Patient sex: M
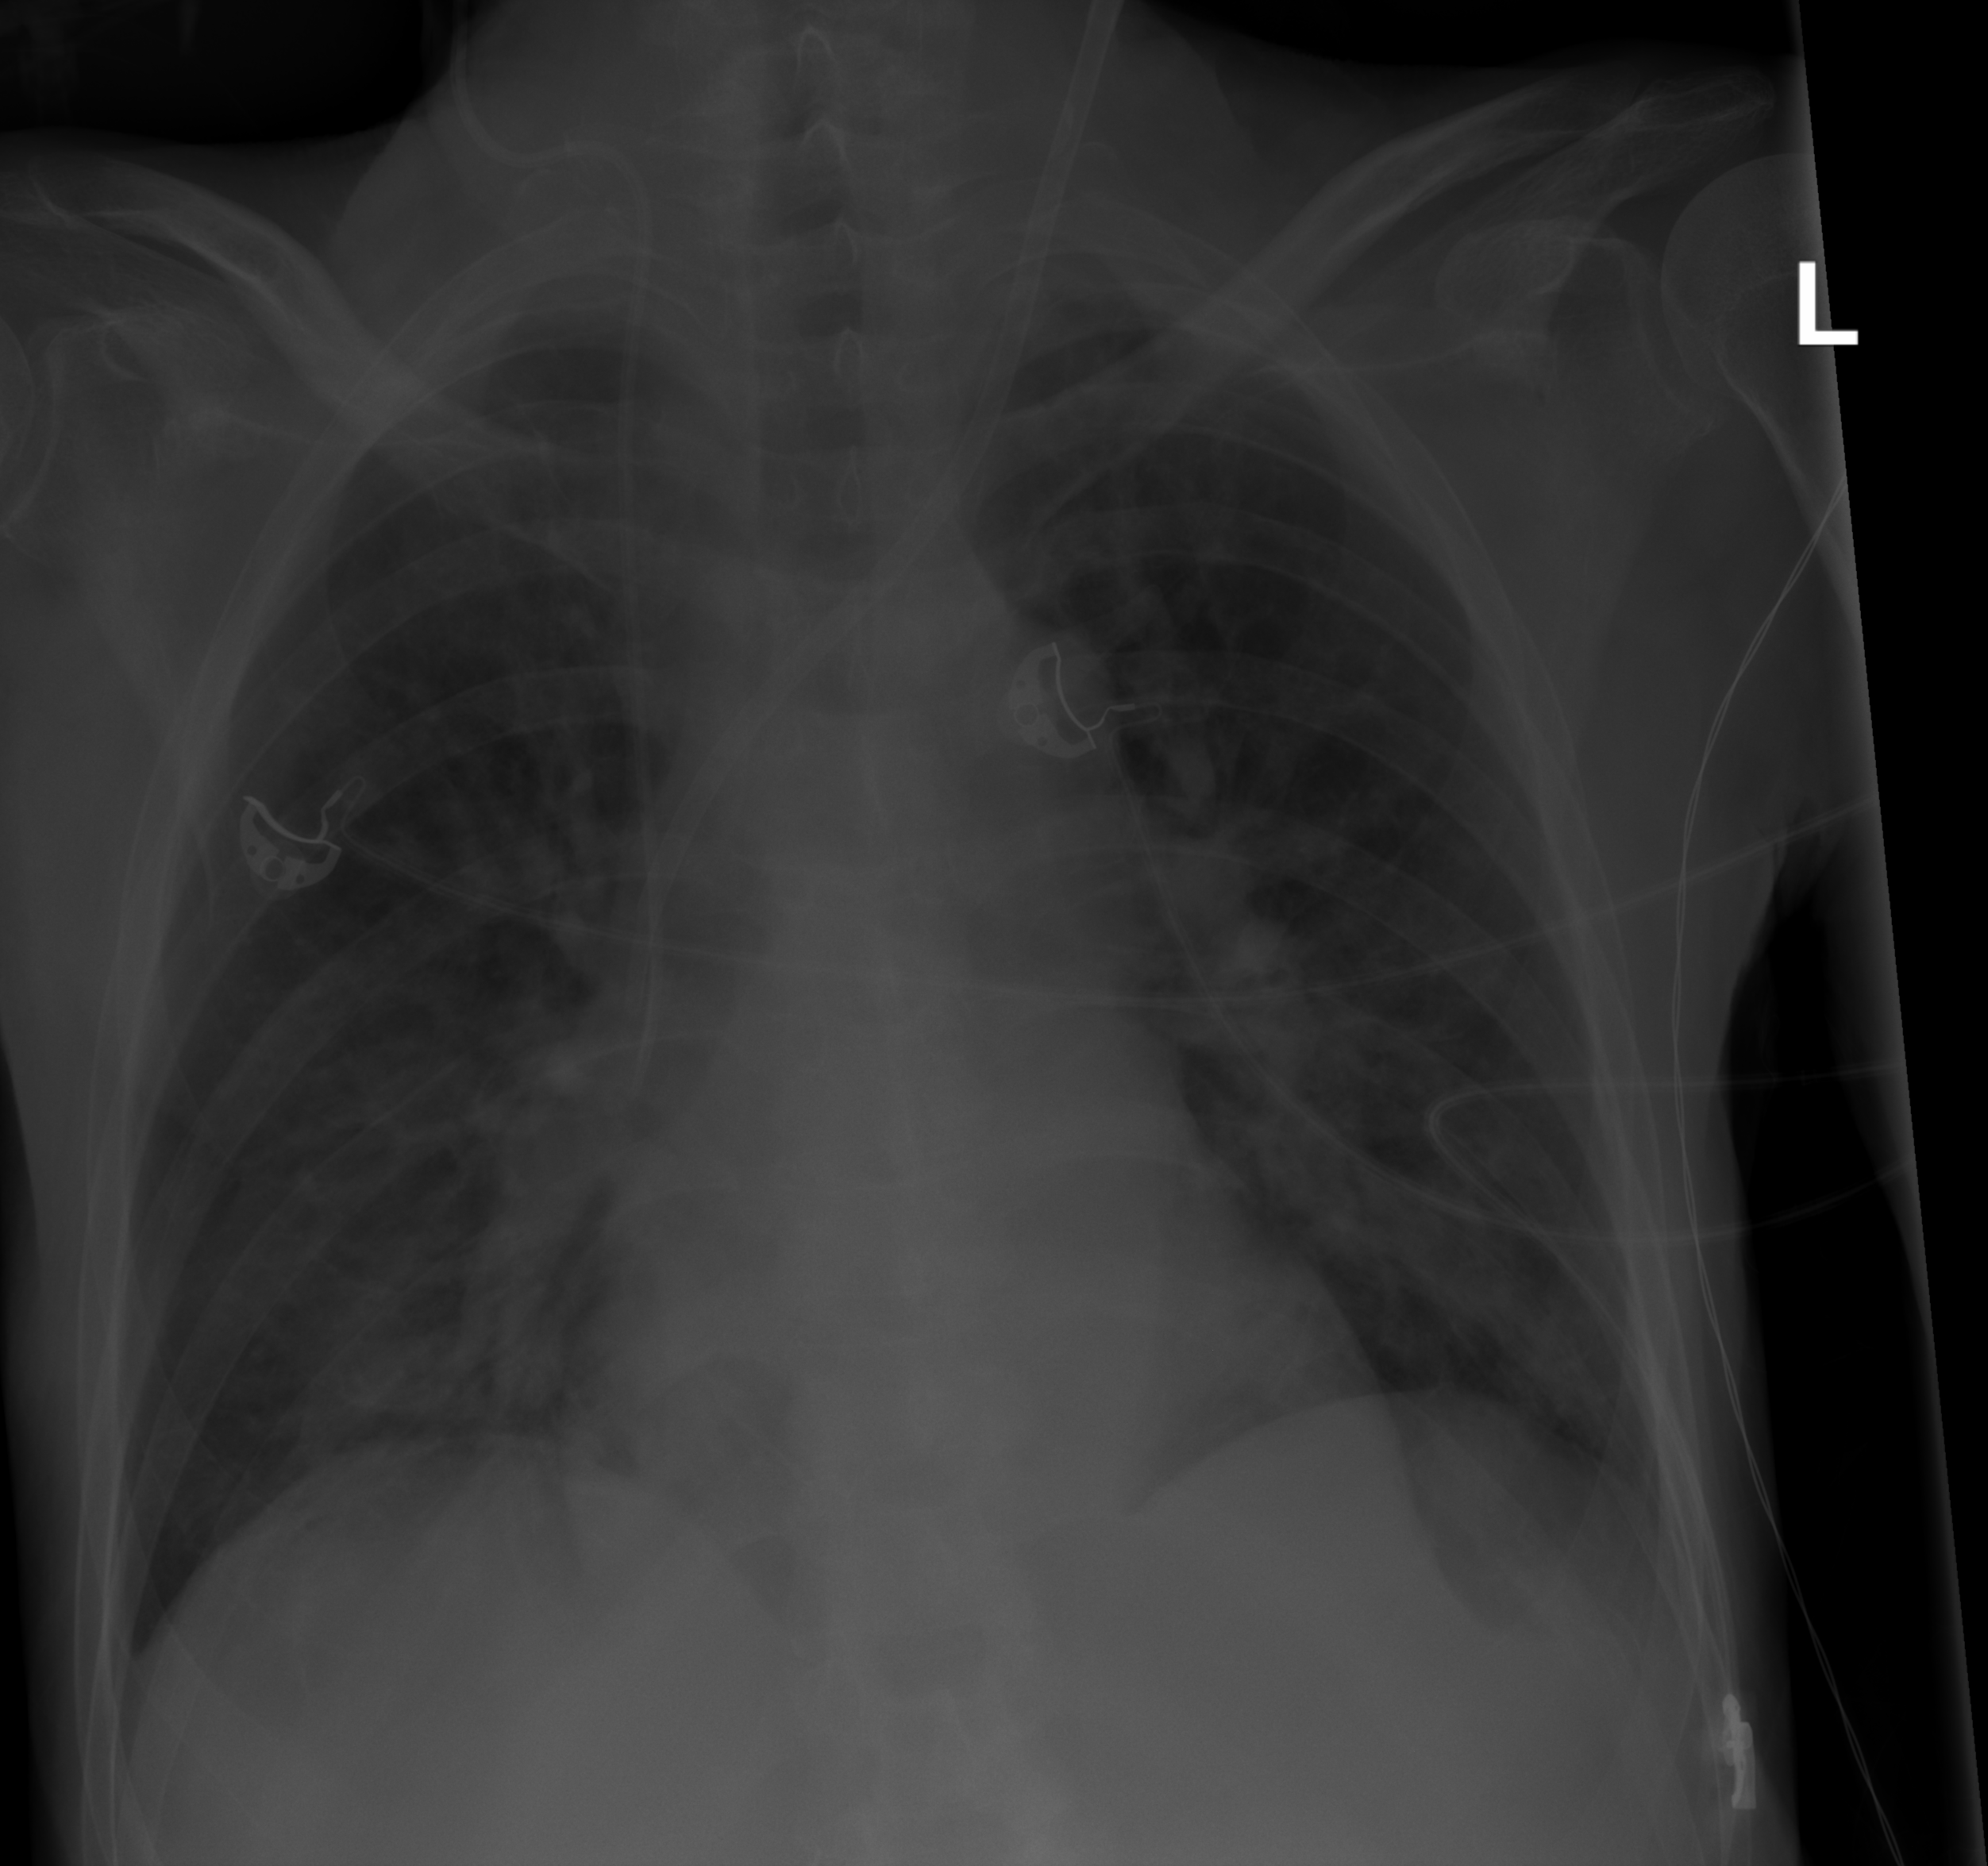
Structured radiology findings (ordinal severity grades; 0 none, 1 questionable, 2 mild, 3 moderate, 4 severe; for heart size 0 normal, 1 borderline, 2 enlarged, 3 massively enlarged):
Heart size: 0
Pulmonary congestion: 2
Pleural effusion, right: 0
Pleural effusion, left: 0
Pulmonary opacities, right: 2
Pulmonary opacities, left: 2
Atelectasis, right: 0
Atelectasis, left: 0